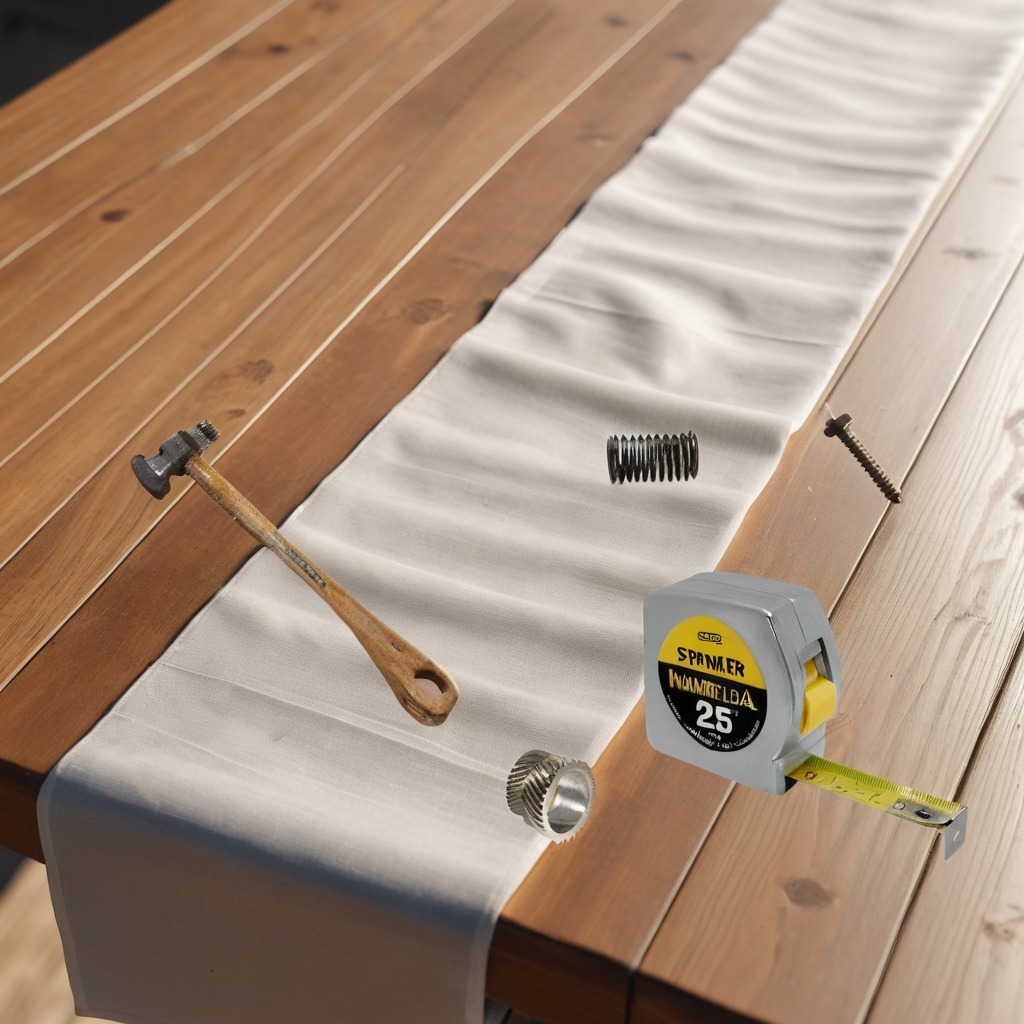
A steel gear with teeth, a measuring tape, a metal machine screw, a hammer, and a coiled metal spring are lying on a wooden table in an outdoor workshop.